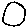
Label: circle